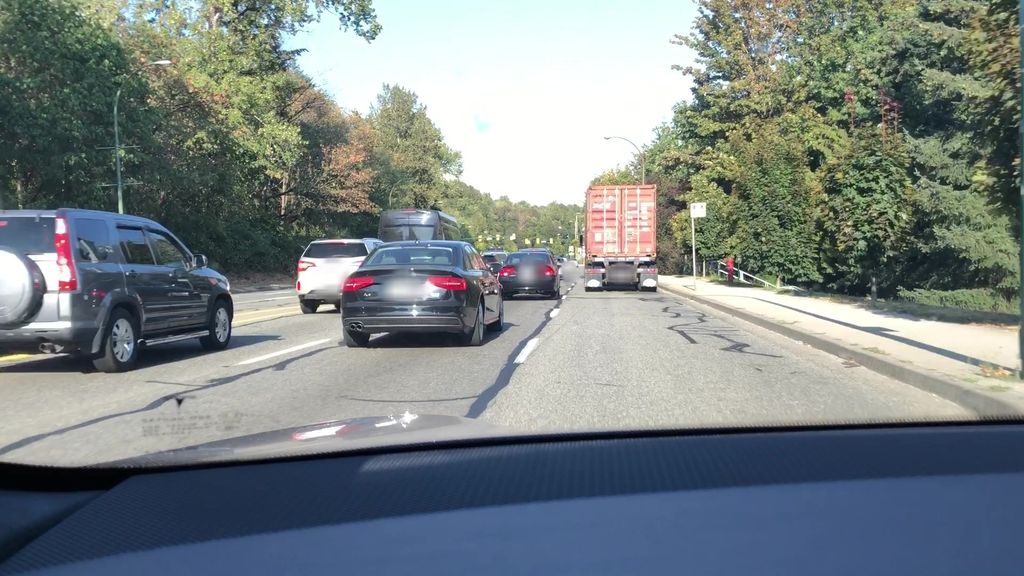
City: vancouver